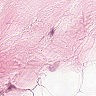
Metastatic tissue present: no